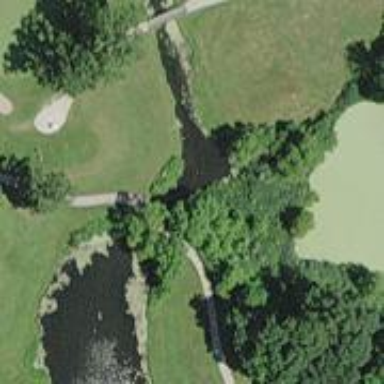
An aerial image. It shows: Path for golf carts passing through low-water crossing bridge.